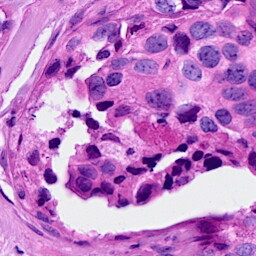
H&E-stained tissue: Breast